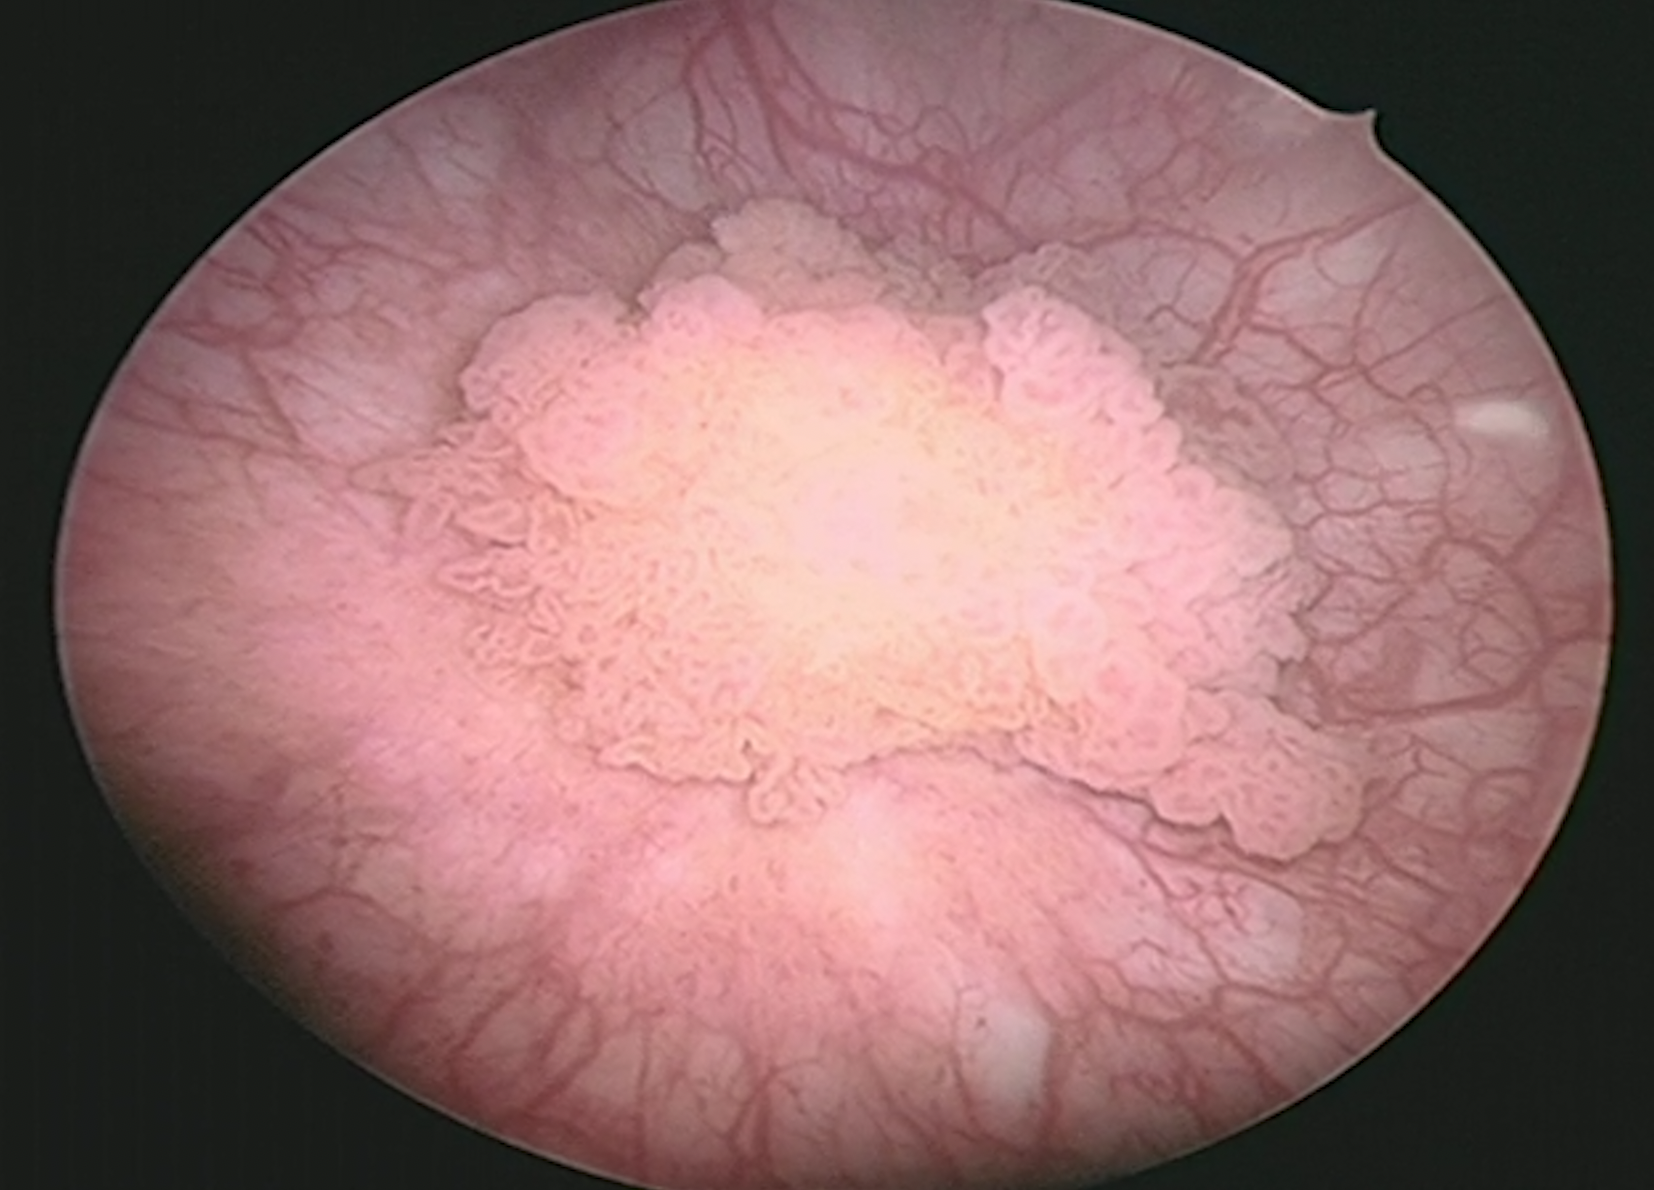
Modality: WLC
Class: Malignant
Subclass: LowGradePapillary
Lesion: L1
Stage: Ta
Morphology: Papillary
Bladder cancer association: Yes